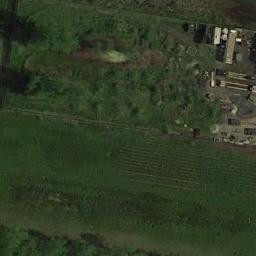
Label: meadow